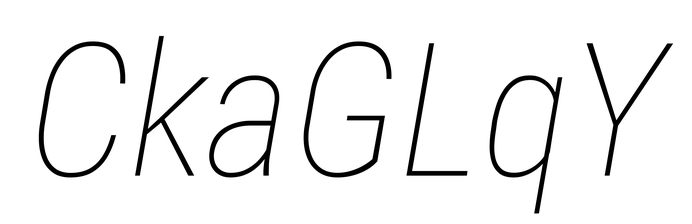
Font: Roboto-Italic_Condensed_Thin_Italic